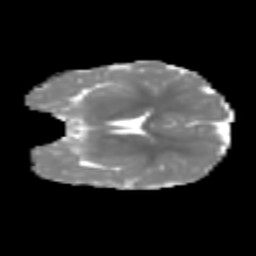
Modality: MD
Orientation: coronal
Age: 8
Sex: female
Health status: healthy